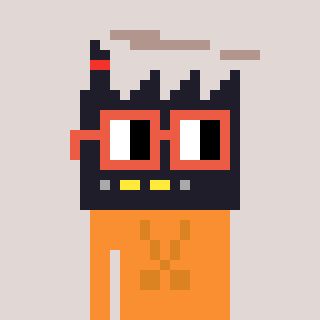
a pixel art character with square orange glasses, a factory-shaped head and a orange-colored body on a warm background